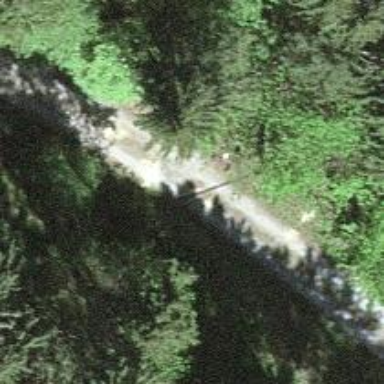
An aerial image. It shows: Gravel track with grade 2 quality.